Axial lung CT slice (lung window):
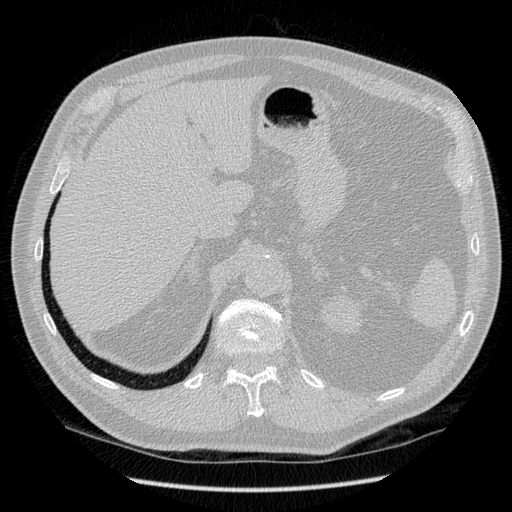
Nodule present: no